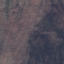
Land use / land cover class: HerbaceousVegetation